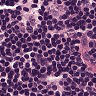
Metastatic tissue present: no